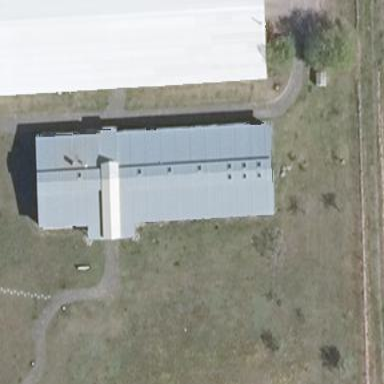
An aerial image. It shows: Building with gabled roof oriented along its length.